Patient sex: F
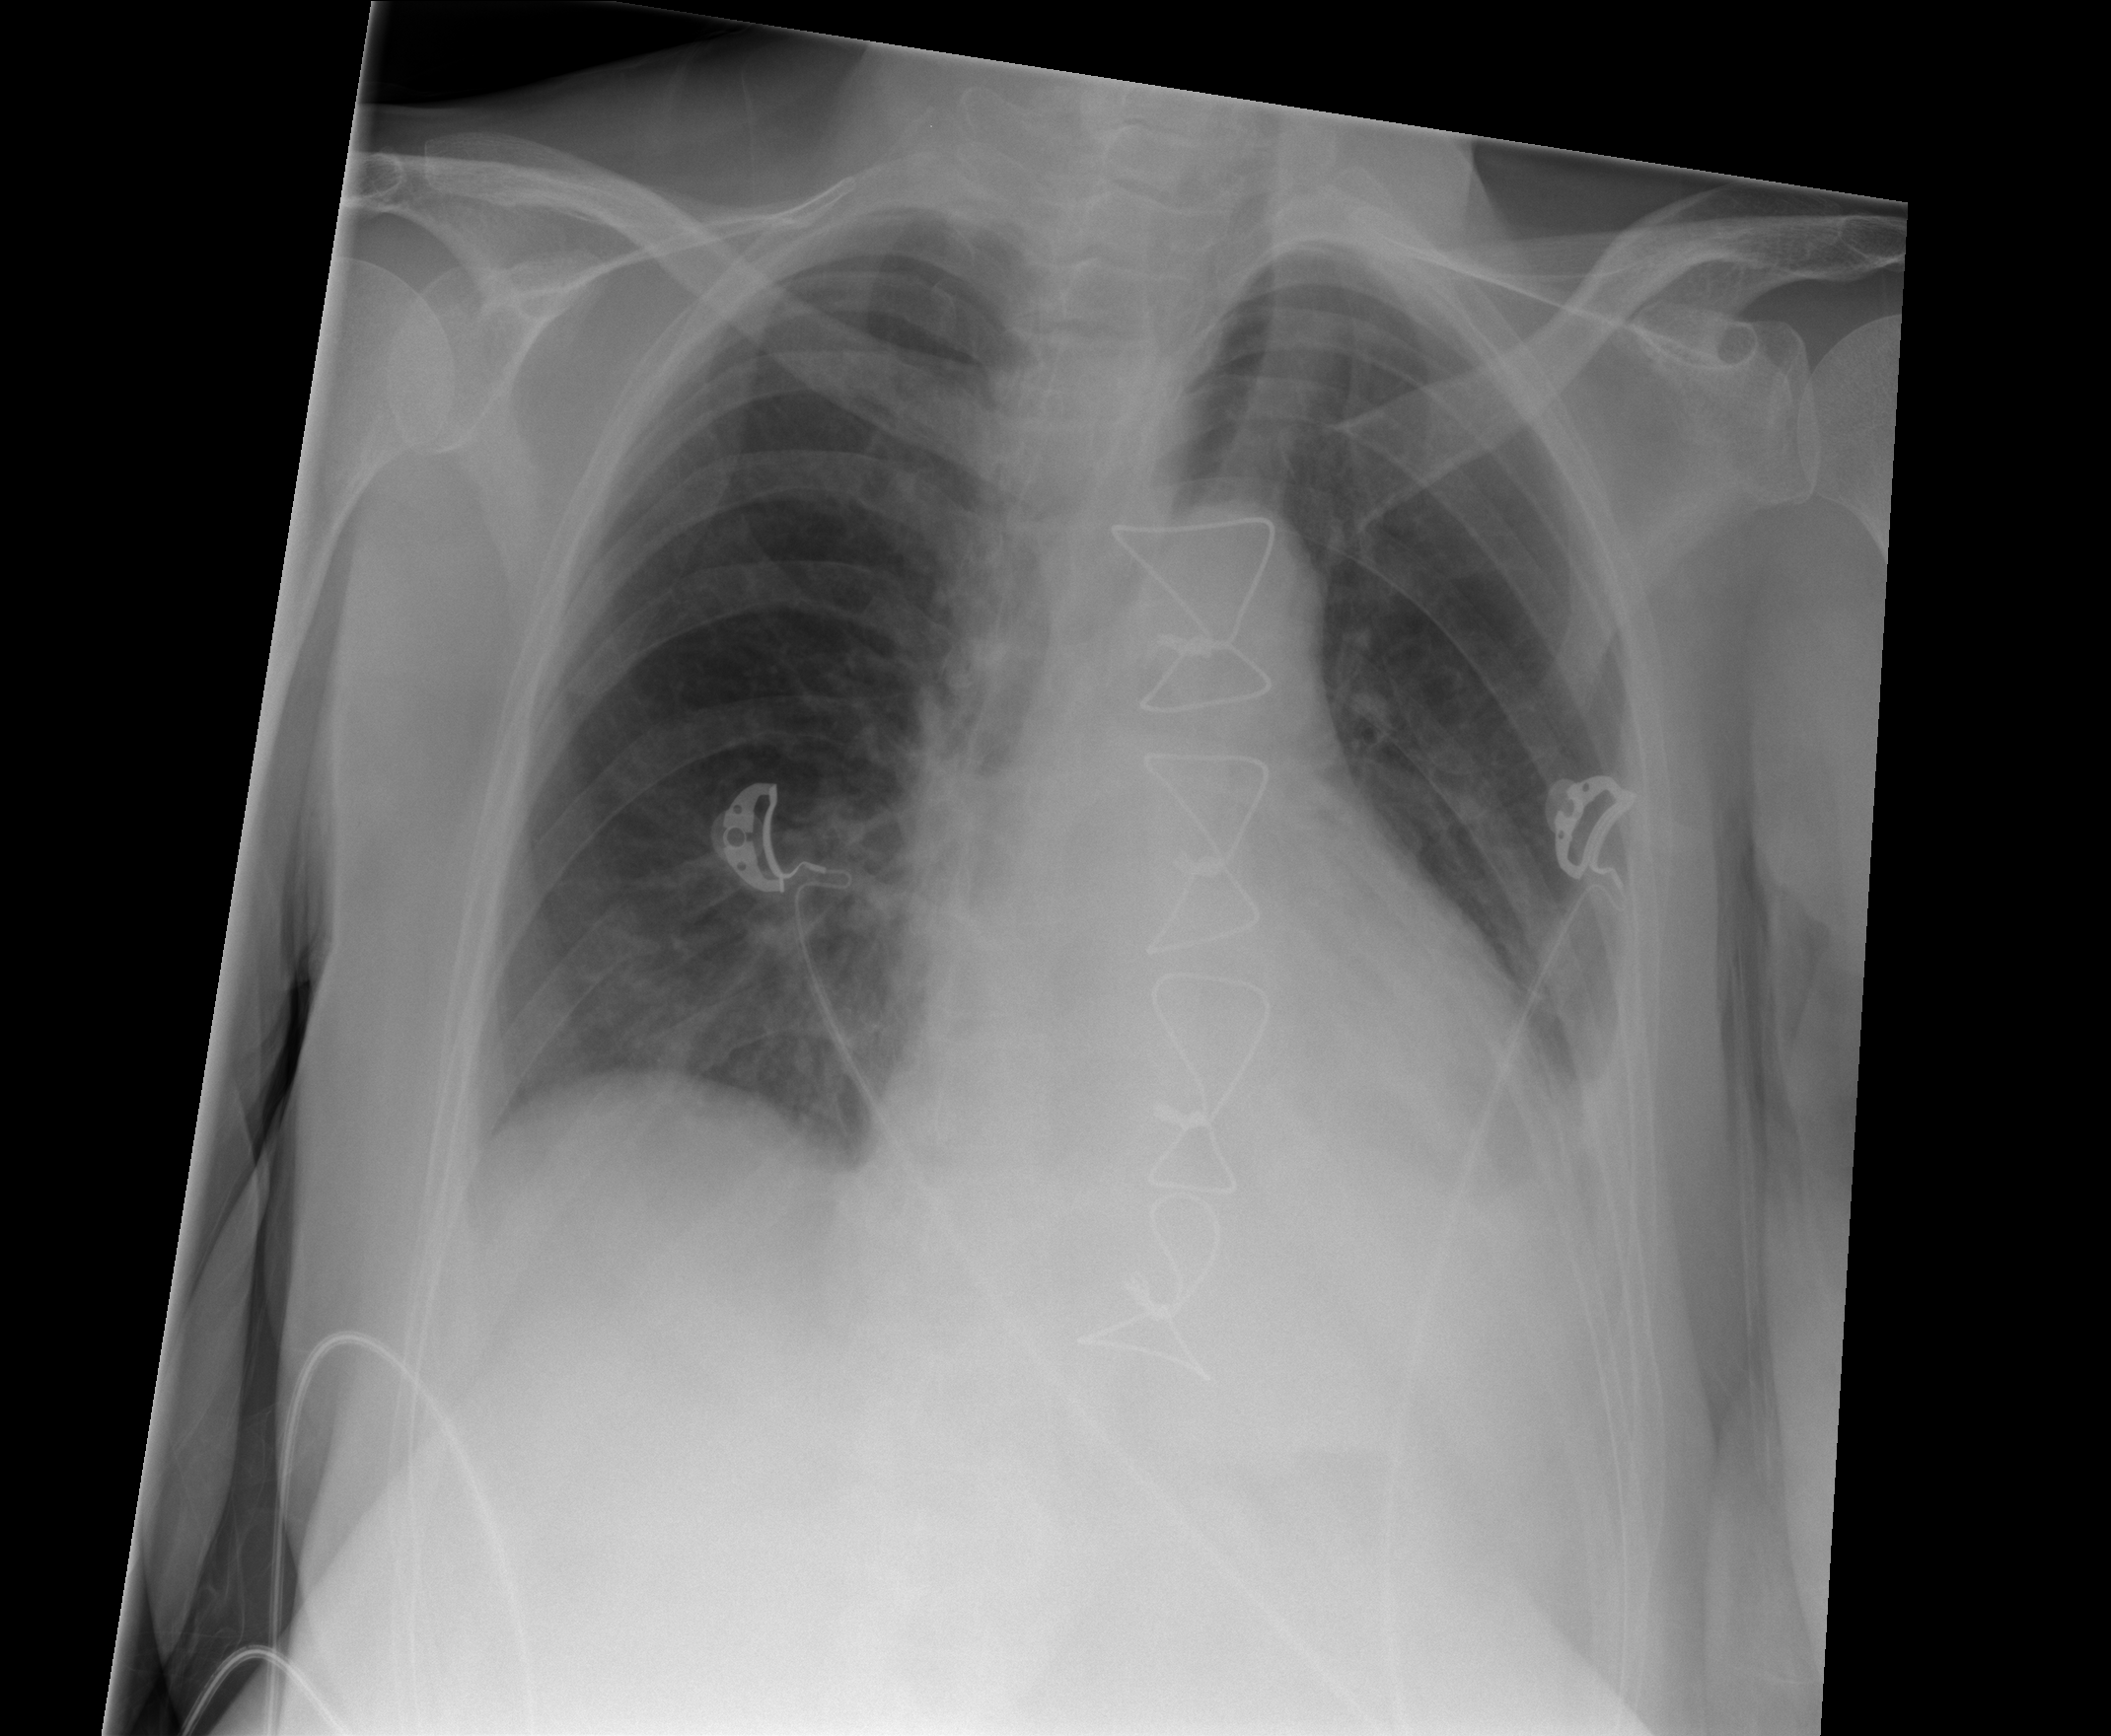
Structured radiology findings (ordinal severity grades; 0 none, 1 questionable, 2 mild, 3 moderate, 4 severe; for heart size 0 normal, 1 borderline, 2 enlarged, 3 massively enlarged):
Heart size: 2
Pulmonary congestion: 0
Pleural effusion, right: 2
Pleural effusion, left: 2
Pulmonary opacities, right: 0
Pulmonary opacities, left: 1
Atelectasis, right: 2
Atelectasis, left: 2